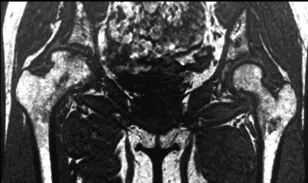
Imaging evaluation findings. Bone sclerosis is observed in the right femoral head, and the necrotic bone is remodeled;. Coronal T1-weighted magnetic resonance imaging.
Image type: radiology (mri)